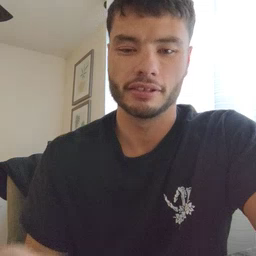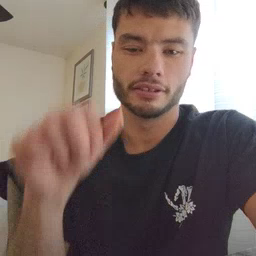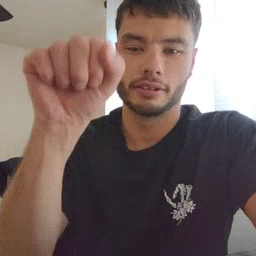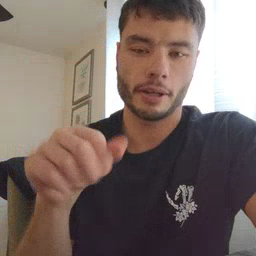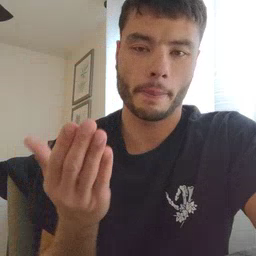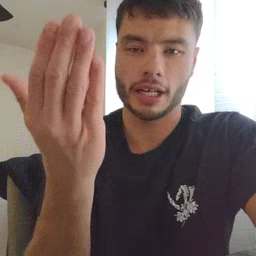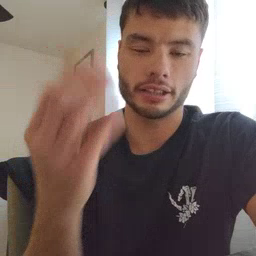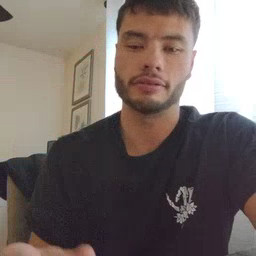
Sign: mitten